Field crop: maize
Growth stage: 2
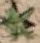
Species: atriplex